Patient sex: M
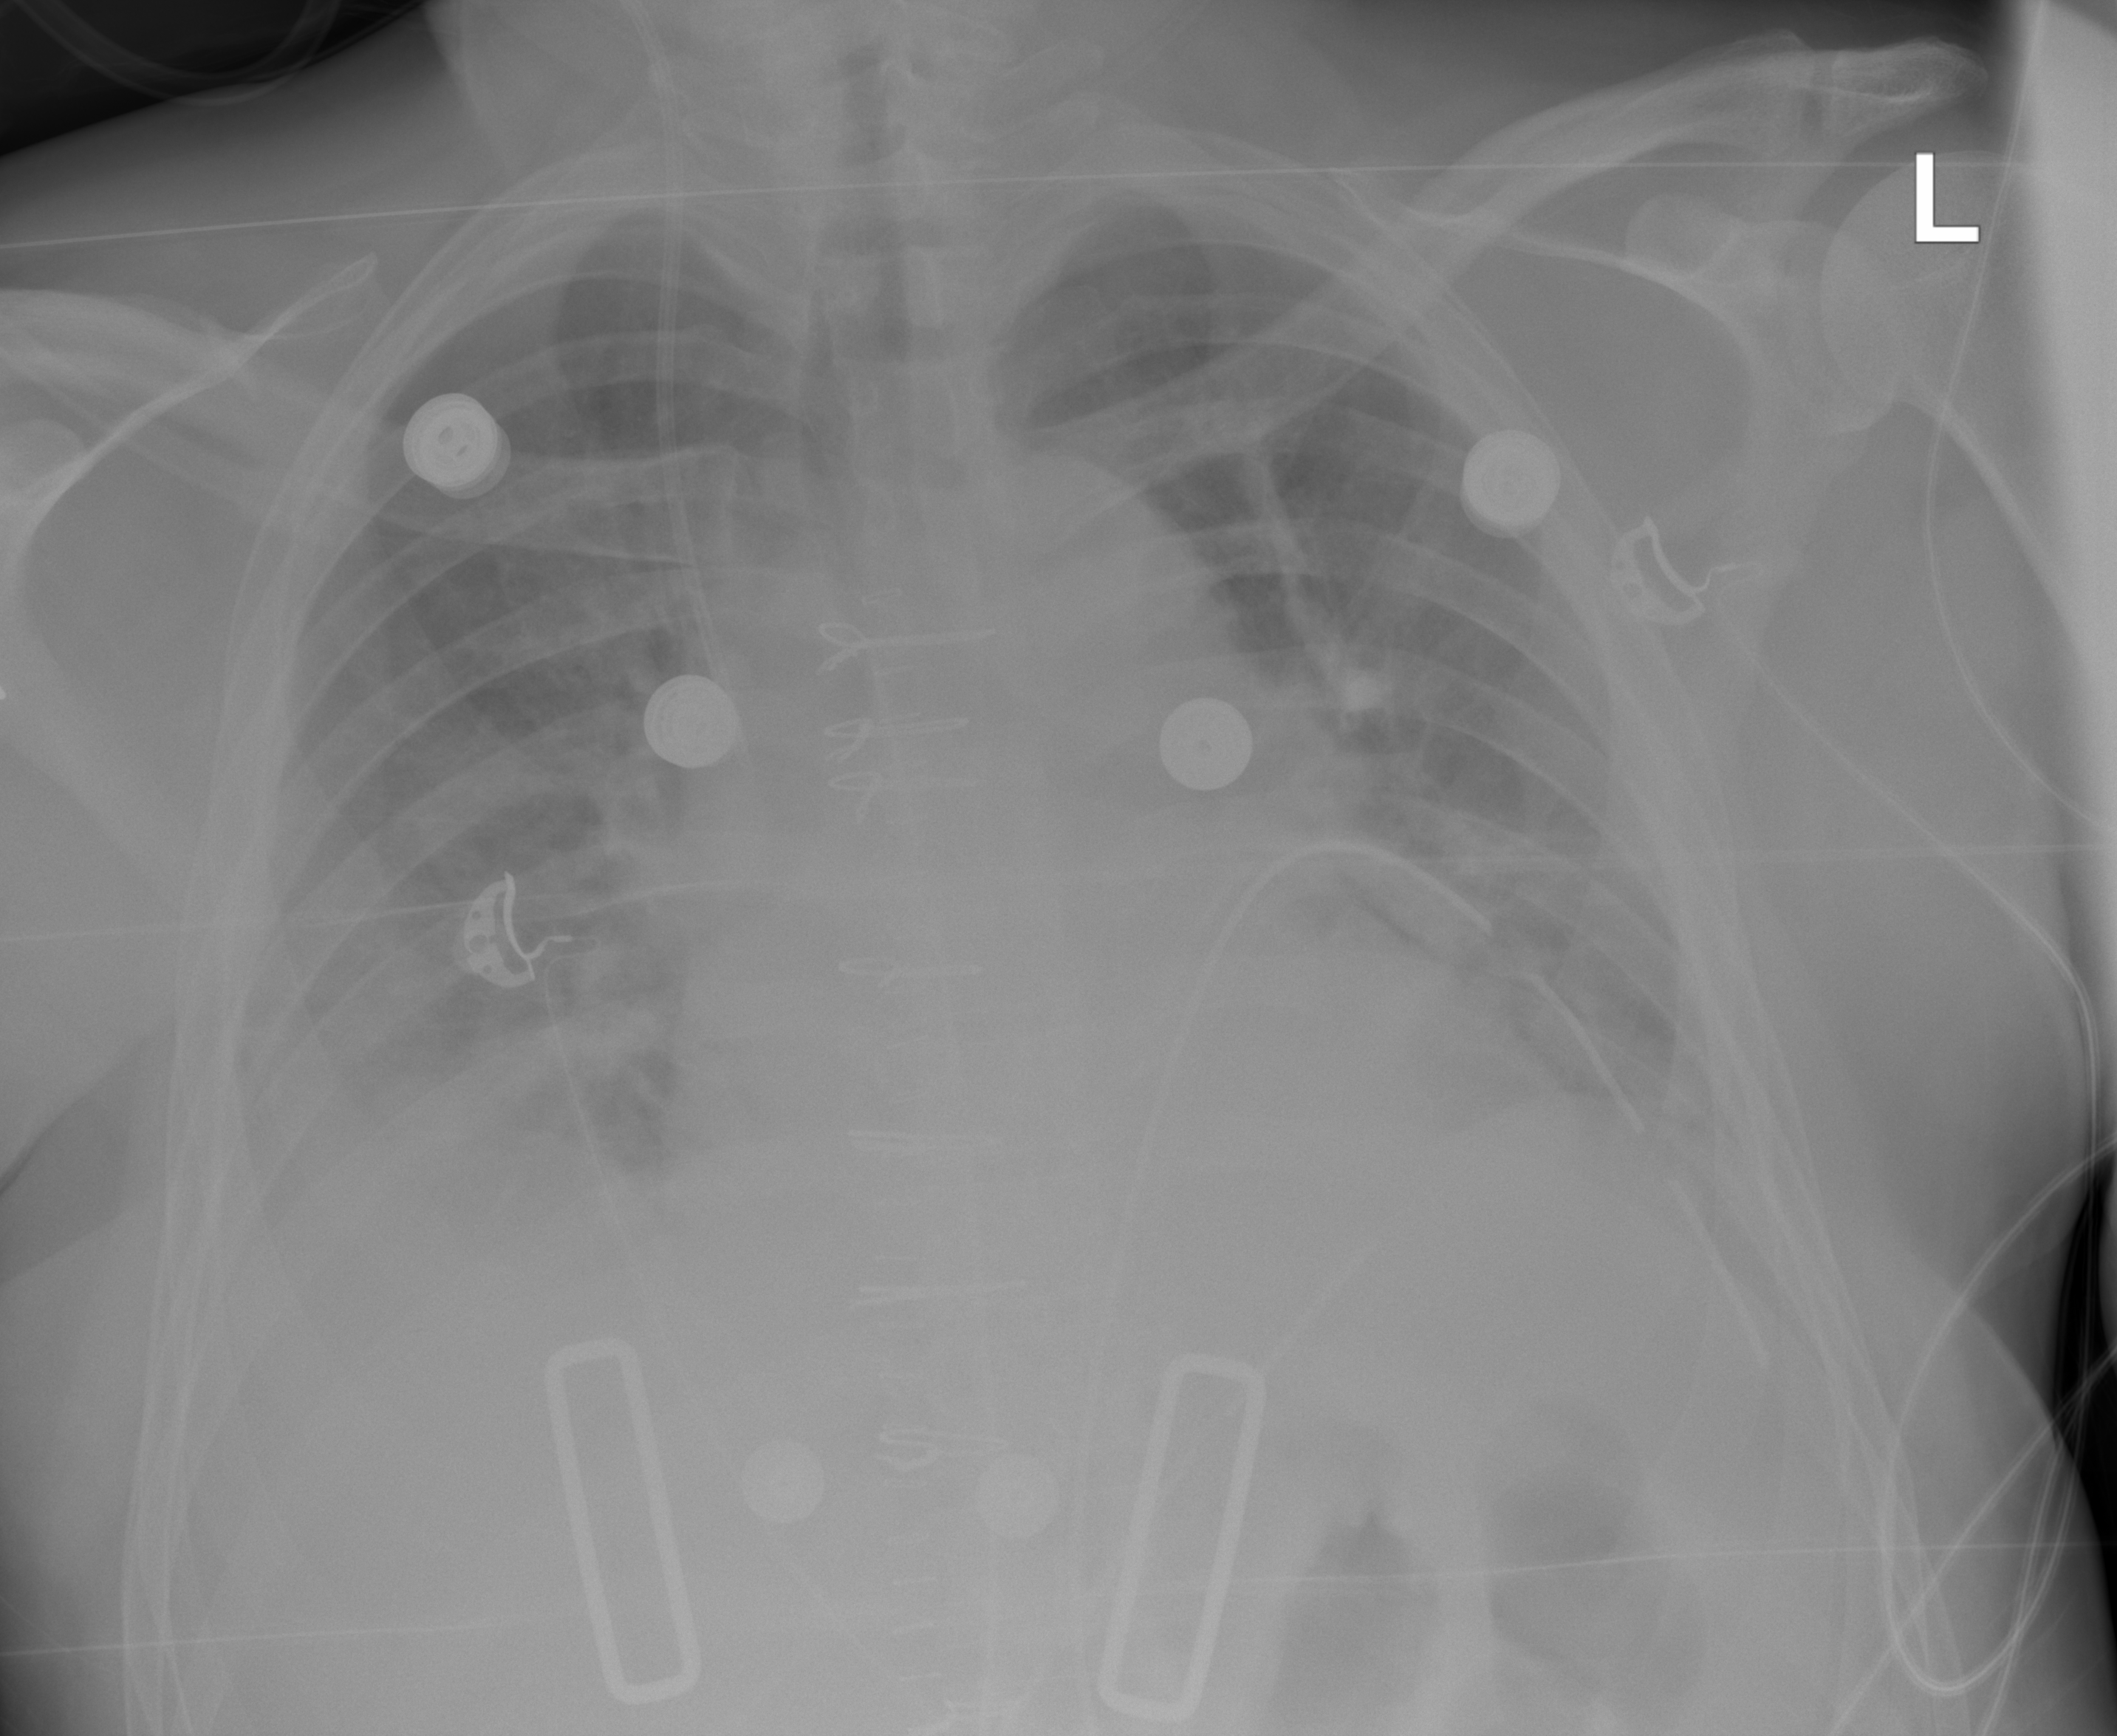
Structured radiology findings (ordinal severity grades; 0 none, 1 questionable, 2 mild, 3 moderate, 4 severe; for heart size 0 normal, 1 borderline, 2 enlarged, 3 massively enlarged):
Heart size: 2
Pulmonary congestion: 2
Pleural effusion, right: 2
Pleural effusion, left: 2
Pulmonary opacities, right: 0
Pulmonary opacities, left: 0
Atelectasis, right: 2
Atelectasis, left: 0